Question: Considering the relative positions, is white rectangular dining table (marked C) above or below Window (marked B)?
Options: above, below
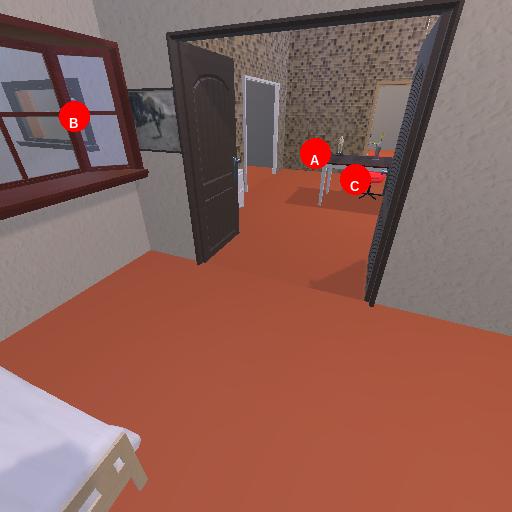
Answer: above